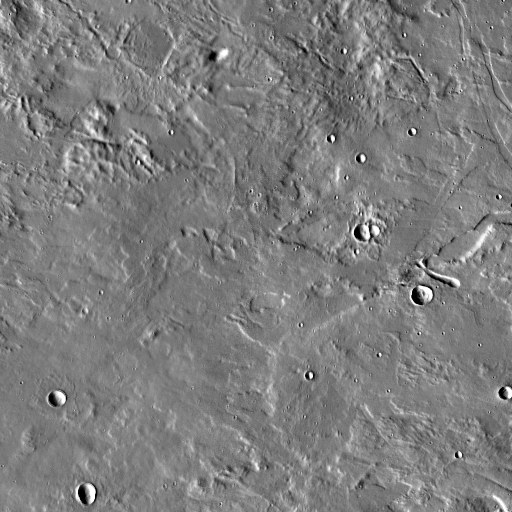
Crater classes present: Background, Other, Layered, Buried